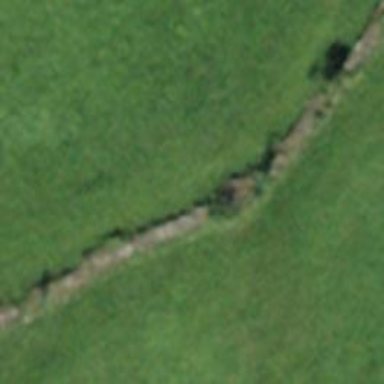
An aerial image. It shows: Dry stone wall barrier.